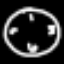
Label: clock